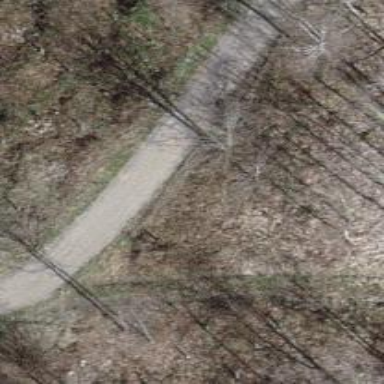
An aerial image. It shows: Unpaved track with grade2 tracktype.